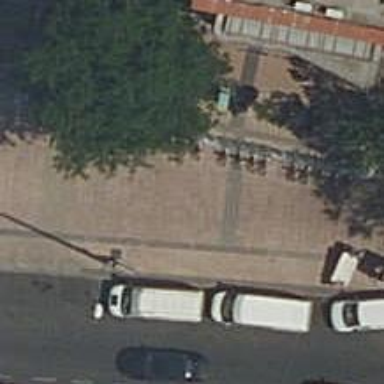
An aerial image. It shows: Bicycle rental service.